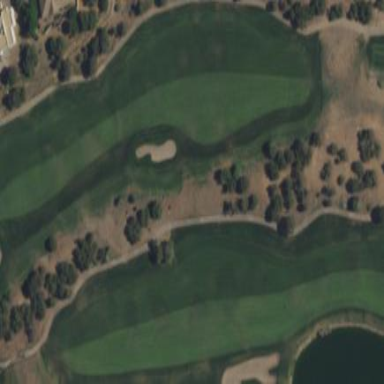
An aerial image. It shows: Area of rough grass used for golf.